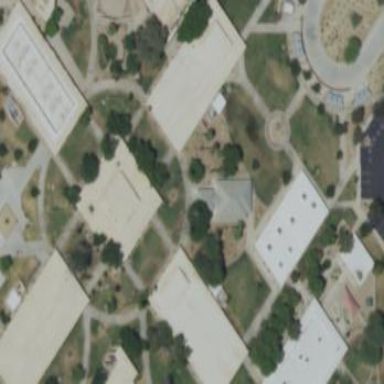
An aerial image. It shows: College building.